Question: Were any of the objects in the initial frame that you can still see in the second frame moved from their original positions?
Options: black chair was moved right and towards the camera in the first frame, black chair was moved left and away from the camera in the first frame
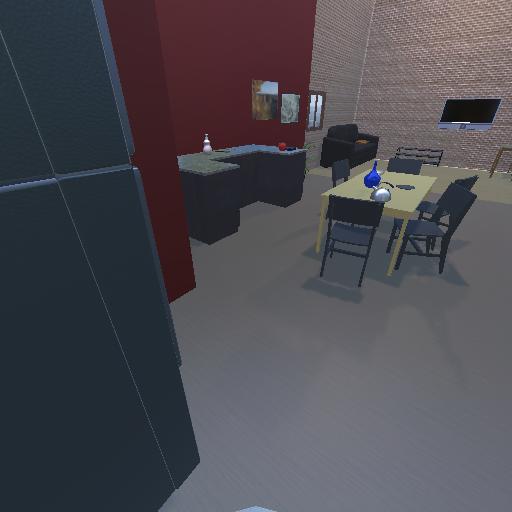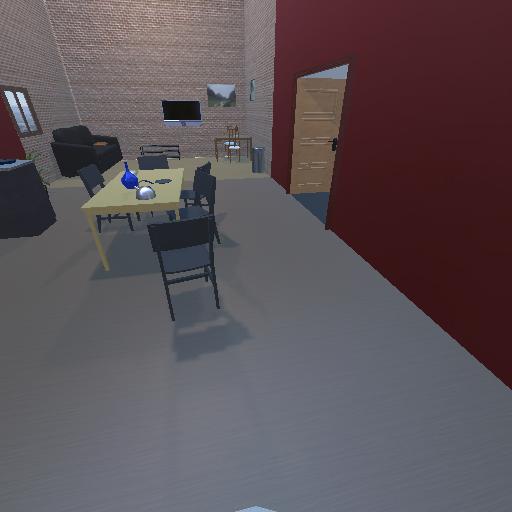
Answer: black chair was moved right and towards the camera in the first frame